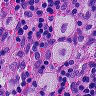
Metastatic tissue present: no